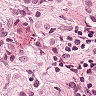
Metastatic tissue present: yes